Interaction volume radius: 10 \u00c5
Interaction volume height: 15 \u00c5
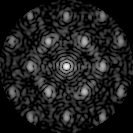
Disorder parameter: 0.4482